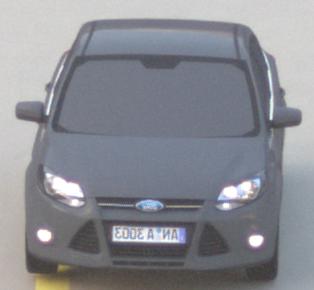
Make: Ford
Model: Focus 1.6 Ti-VCT
Detailed model: Focus (III)
Model produced from: 2011/09
Model produced until: 2014/09
Doors: 5
Color: gray
Road condition: dry road
Daytime: sunrise or sunset
Contrast: low contrast